Field crop: tomato
Growth stage: 1
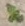
Species: solanum